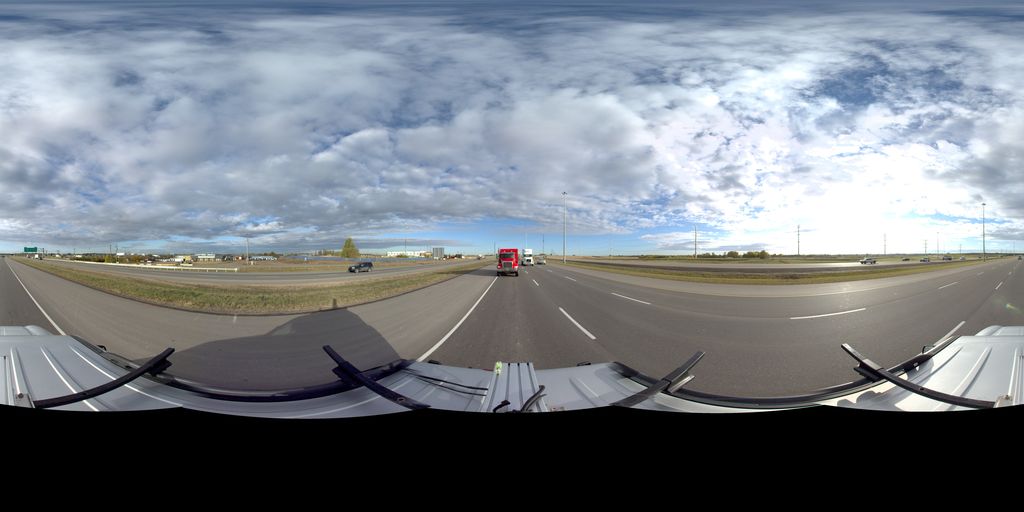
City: edmonton